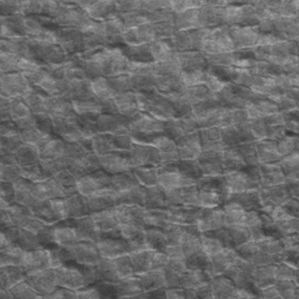
Label: frost